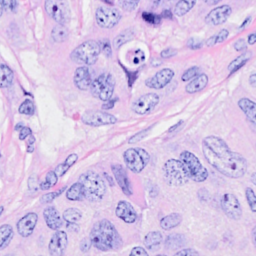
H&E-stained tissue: Breast